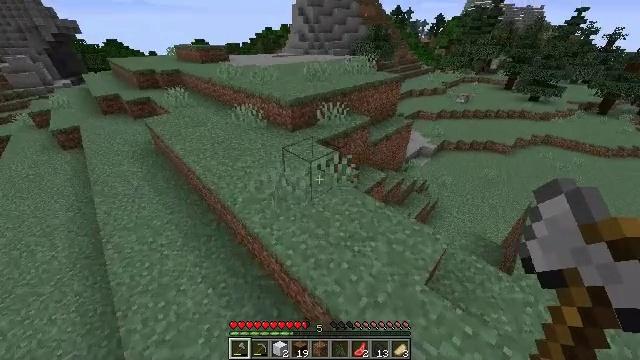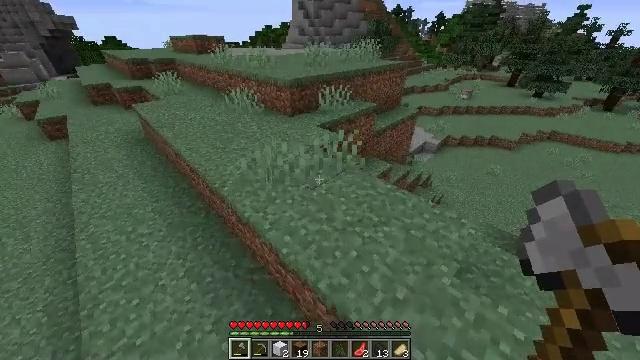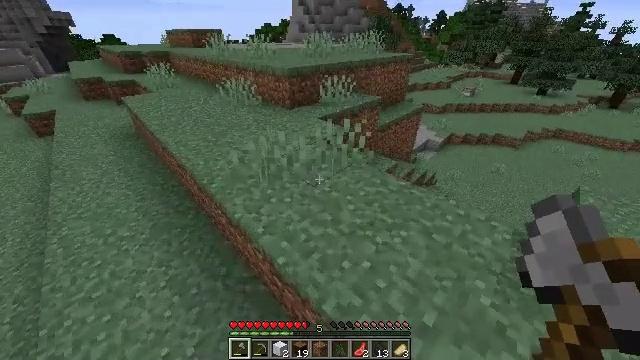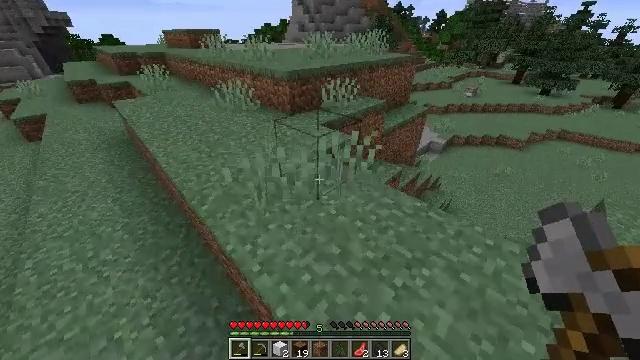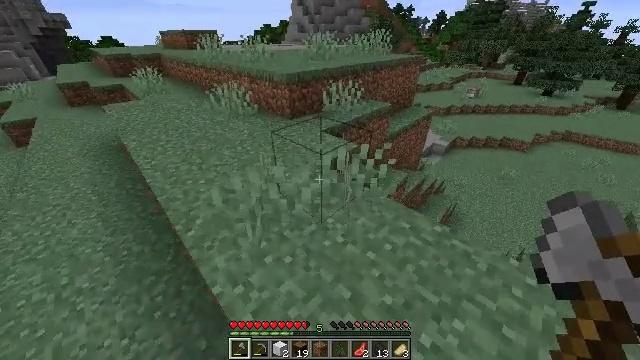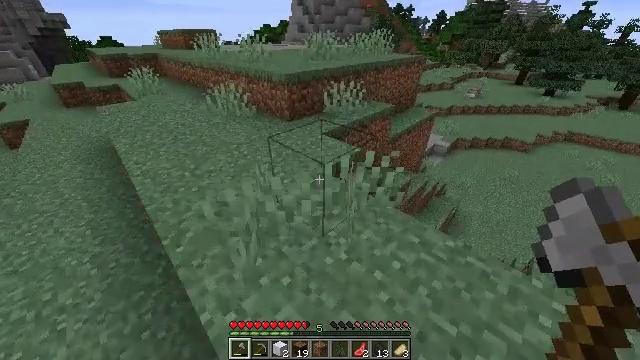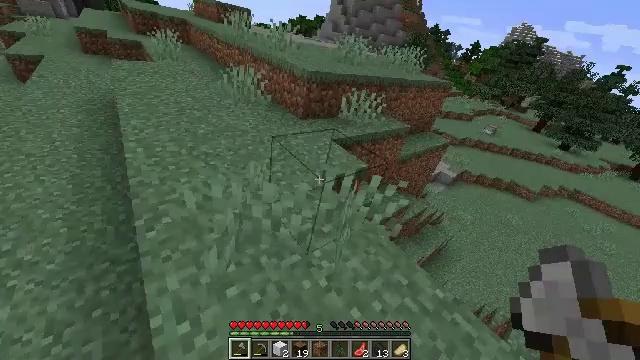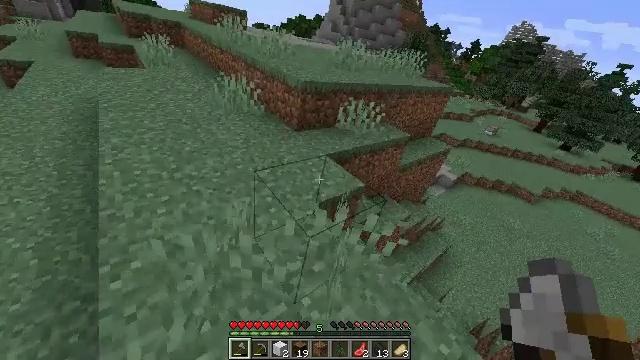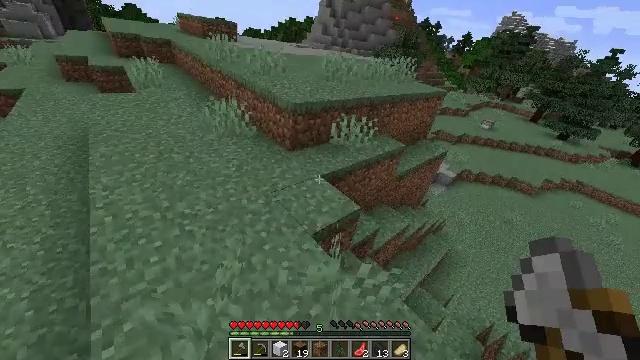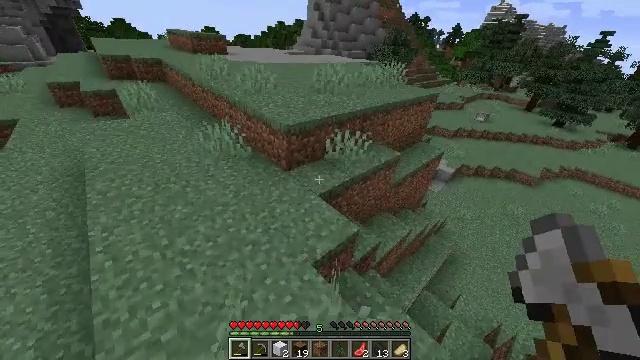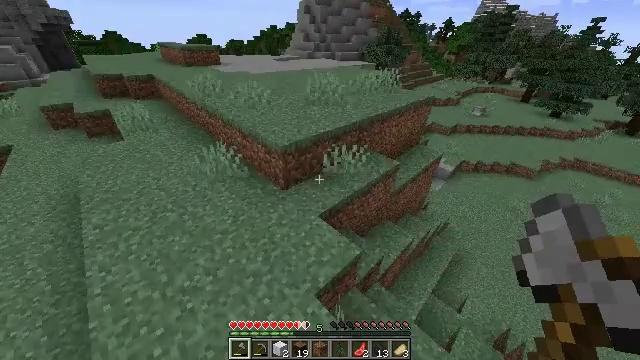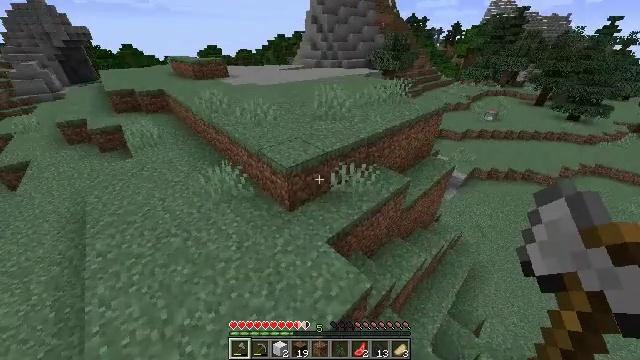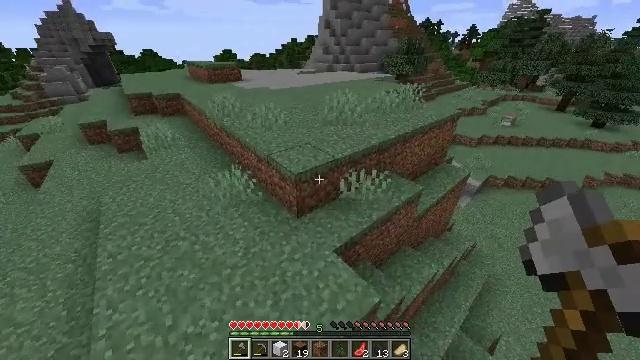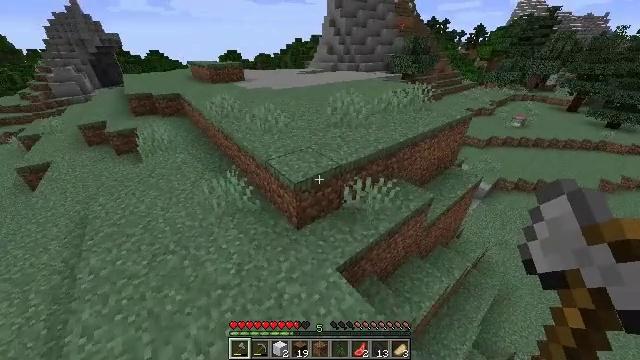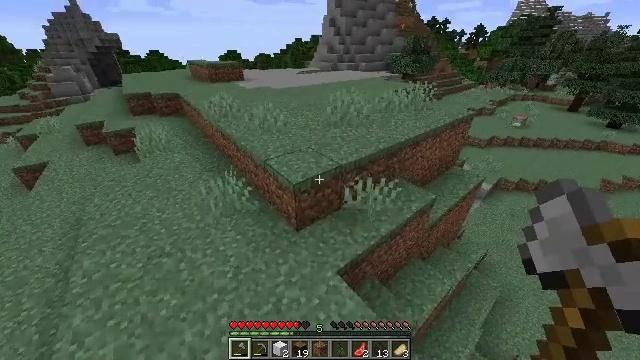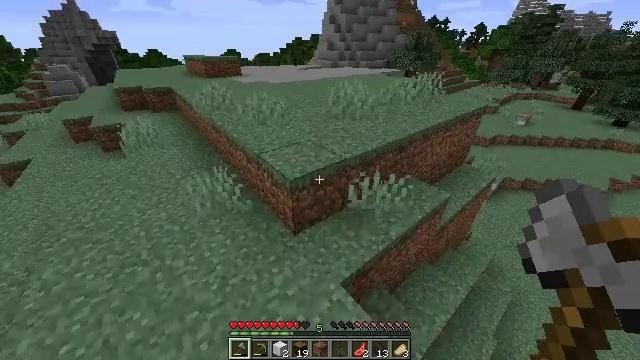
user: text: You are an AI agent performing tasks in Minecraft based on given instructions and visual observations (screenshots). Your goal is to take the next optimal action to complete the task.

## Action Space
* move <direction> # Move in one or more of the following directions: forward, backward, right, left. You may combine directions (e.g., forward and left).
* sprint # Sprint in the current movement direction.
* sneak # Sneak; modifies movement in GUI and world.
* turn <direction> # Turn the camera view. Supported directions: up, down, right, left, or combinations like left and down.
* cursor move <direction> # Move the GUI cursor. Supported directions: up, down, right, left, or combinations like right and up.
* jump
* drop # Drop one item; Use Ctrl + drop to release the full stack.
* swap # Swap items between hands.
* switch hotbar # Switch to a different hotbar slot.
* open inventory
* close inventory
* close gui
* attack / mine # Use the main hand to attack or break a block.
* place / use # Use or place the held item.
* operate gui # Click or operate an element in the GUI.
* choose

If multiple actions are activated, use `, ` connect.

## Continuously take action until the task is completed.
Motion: motion action
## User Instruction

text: Interact with the furnace to craft a cooked porkchop.
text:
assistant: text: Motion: move forward, sprint
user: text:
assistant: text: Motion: move forward, sprint
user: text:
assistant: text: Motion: move forward, sprint
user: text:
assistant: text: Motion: move forward, sprint
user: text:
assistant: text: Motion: move forward, sprint
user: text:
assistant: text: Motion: move forward, sprint
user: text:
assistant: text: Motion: move forward, sprint, jump
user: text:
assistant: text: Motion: move forward, sprint, jump
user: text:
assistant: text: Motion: move forward, sprint, jump
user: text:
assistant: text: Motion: move forward, sprint, jump
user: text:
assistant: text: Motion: move forward, sprint, turn left and up, jump
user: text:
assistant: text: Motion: move forward, sprint, turn left, jump
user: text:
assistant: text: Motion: move forward, sprint, turn left, jump
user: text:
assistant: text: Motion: move forward and move left, sprint, jump
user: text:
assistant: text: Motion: move forward and move left, sprint
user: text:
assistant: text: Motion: move forward and move left, sprint
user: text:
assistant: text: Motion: move forward and move left, sprint, jump
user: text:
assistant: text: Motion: move forward, sprint, turn right and up, jump
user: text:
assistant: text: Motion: move forward, sprint, turn right, jump
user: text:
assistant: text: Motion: move forward, sprint, turn right, jump
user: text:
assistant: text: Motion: move forward, sprint, jump
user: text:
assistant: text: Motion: move forward, sprint, jump
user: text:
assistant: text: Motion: move forward, sprint, jump
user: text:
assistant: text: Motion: move forward, sprint, jump
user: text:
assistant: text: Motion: move forward, sprint, jump
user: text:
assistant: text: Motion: move forward, sprint, turn right and up, jump
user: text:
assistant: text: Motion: move forward, sprint, turn right, jump
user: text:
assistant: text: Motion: move forward, sprint, turn right, jump
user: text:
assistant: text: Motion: move forward, sprint, jump
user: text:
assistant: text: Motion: move forward, sprint, jump